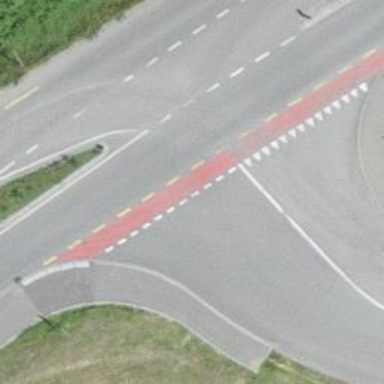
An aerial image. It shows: Road with "give way" sign.